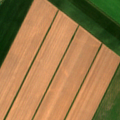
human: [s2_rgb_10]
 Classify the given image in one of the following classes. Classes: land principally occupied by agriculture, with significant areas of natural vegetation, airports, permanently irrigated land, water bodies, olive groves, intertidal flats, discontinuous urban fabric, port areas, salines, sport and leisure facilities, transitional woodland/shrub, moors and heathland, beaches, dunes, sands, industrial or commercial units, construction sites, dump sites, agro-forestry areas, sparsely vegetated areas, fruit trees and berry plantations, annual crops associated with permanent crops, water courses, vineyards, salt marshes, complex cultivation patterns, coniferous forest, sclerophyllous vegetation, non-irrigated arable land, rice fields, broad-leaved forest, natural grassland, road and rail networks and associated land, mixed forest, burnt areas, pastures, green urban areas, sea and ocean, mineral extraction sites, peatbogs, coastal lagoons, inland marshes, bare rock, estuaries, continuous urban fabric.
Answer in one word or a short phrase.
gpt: non-irrigated arable land